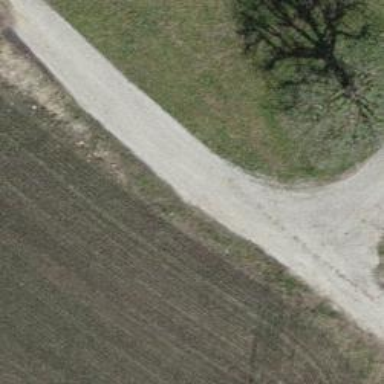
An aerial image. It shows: Track road with grade3 tracktype.